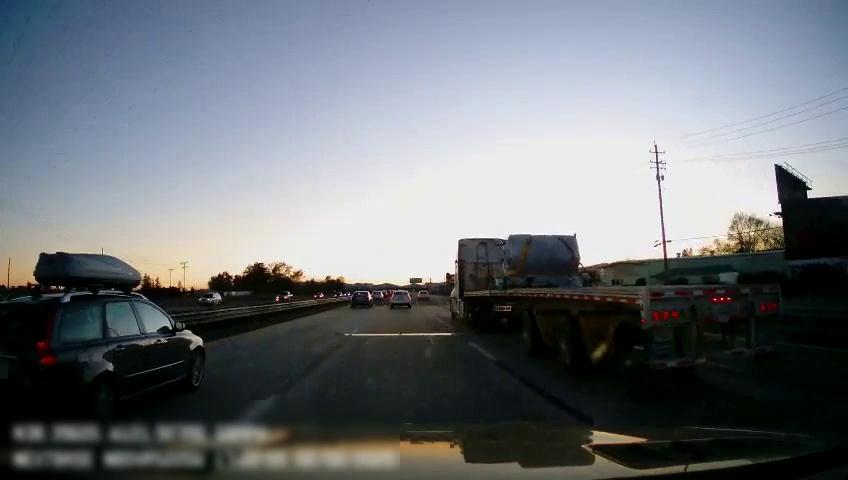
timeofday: Day
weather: Sunny
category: Drivable Space
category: Vehicles | Car
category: Vehicles | SUV
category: Vehicles | Truck
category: Vehicles | Car
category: Vehicles | Car
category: Vehicles | Car
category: Vehicles | SUV
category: Vehicles | Car
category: Vehicles | Truck
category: Lanes | Current Lane
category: Lanes | Alternate Lane
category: Lanes | Alternate Lane
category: Traffic | Signs